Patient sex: M
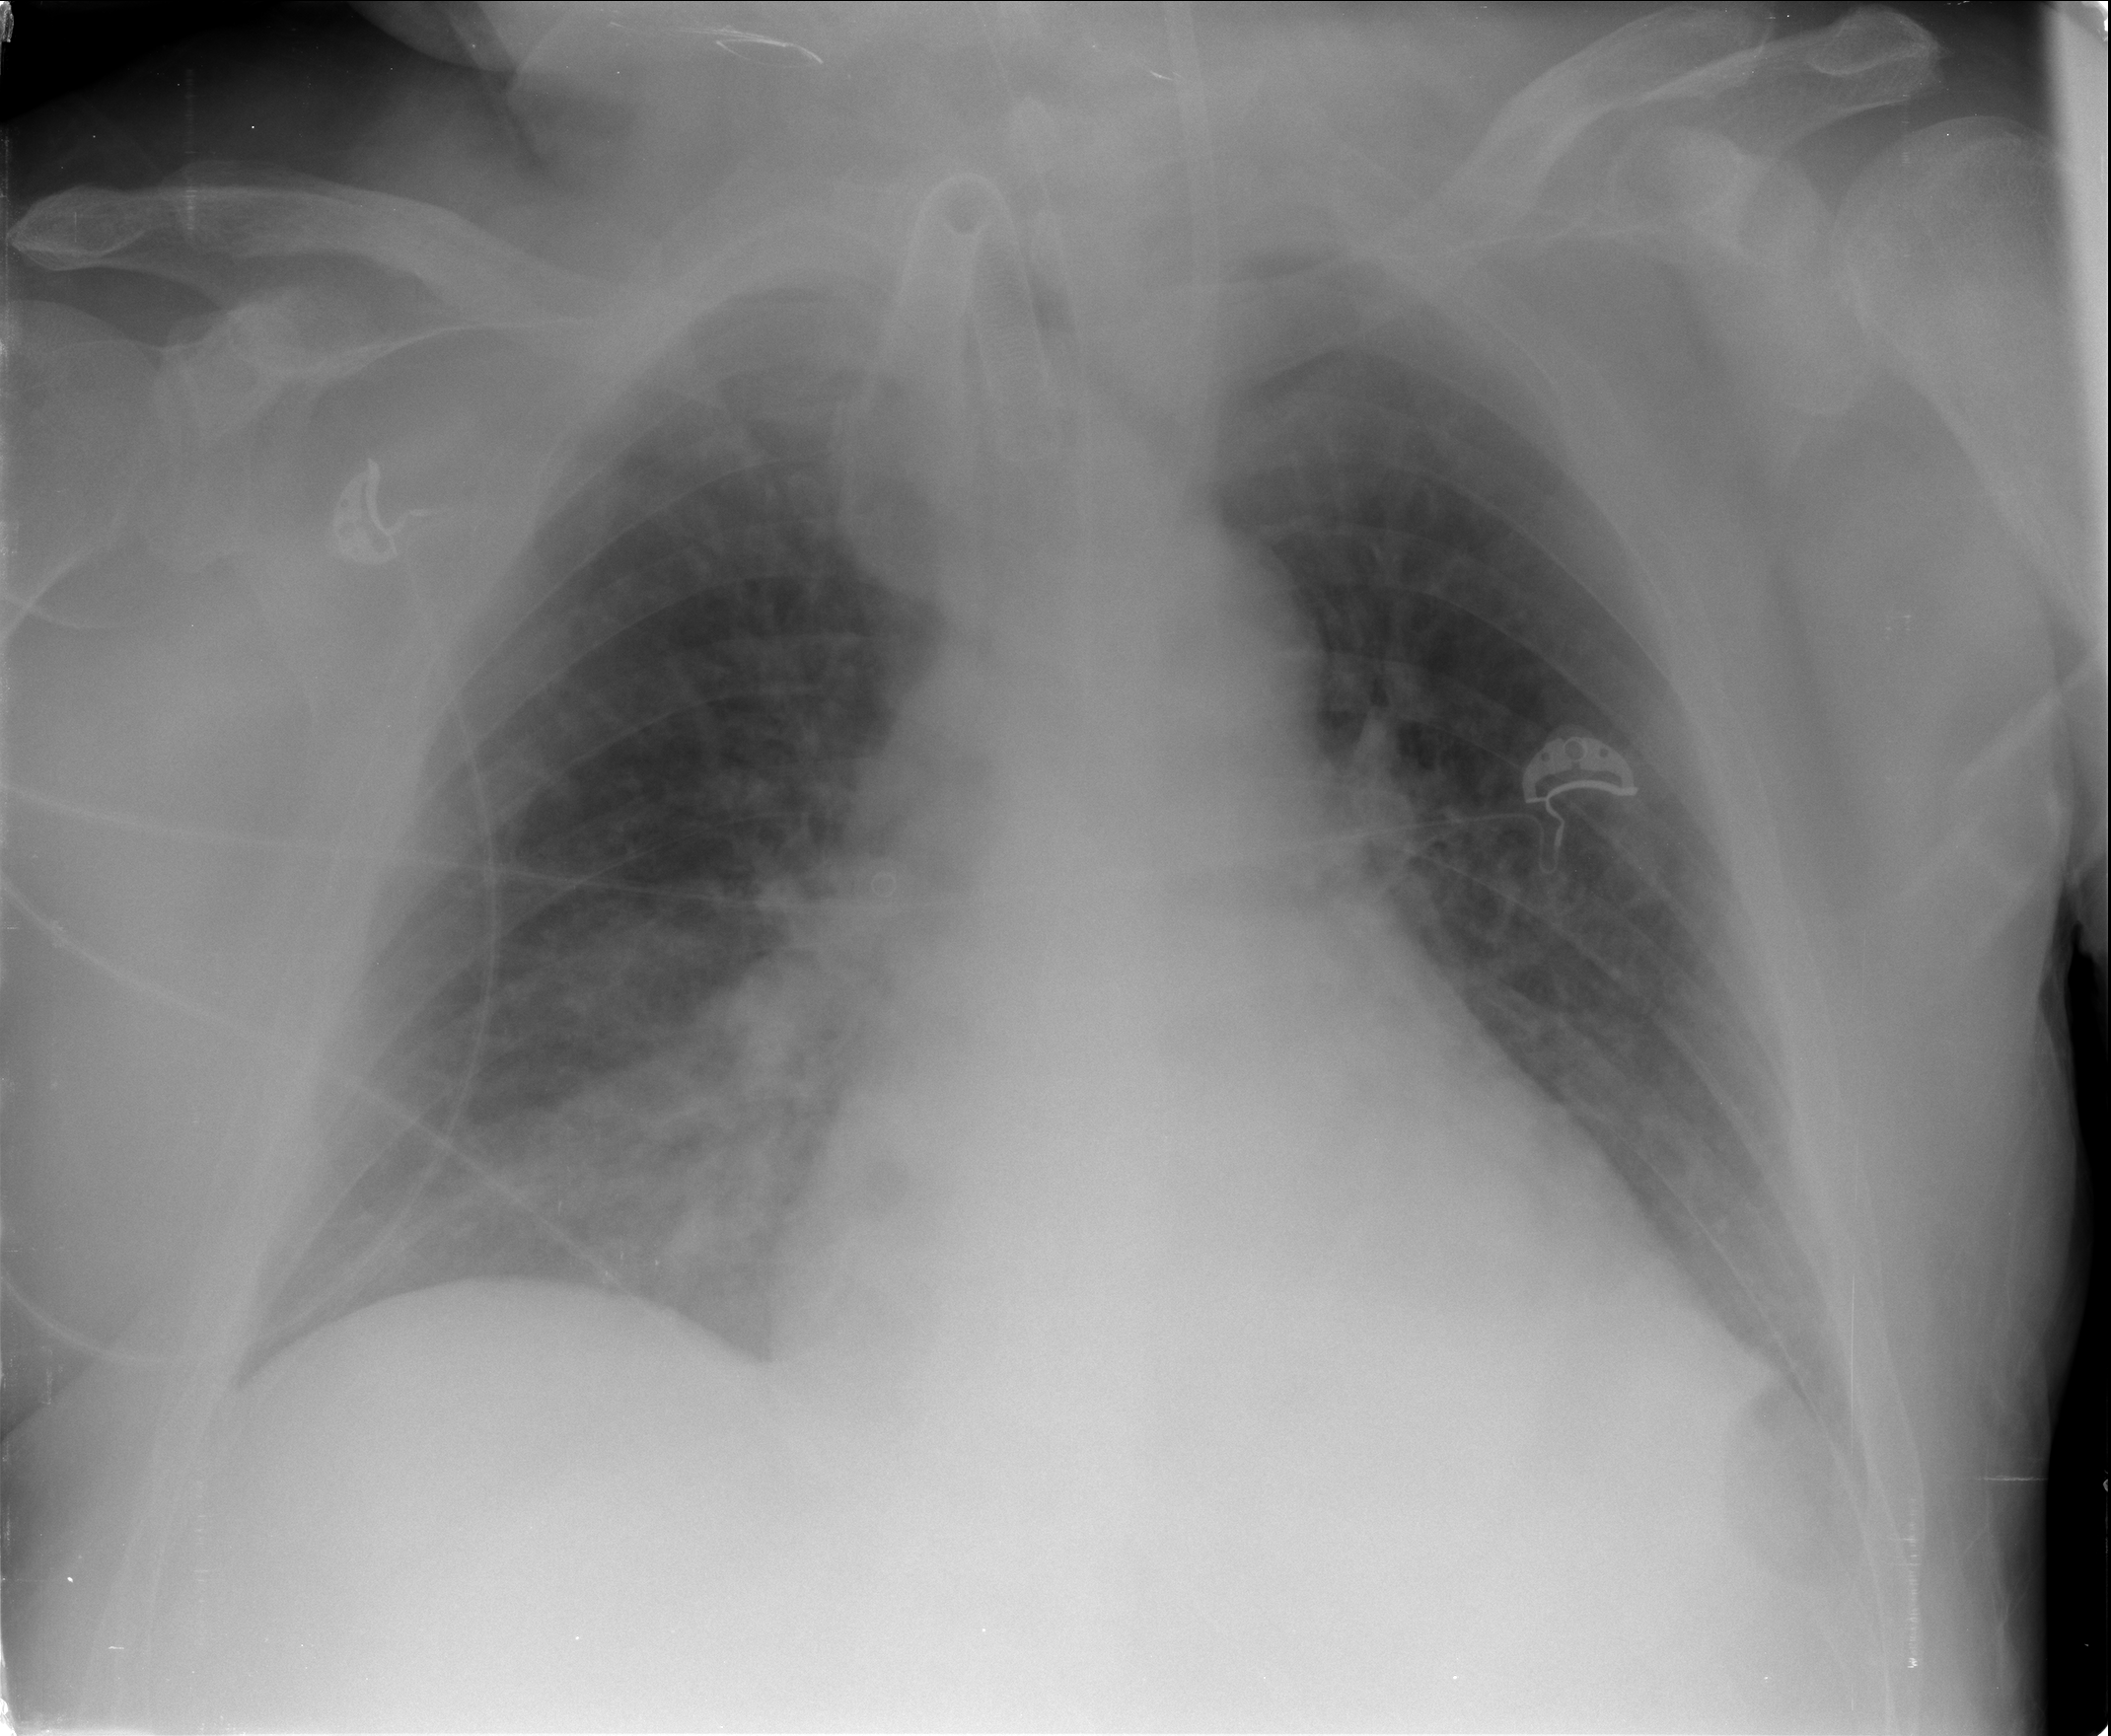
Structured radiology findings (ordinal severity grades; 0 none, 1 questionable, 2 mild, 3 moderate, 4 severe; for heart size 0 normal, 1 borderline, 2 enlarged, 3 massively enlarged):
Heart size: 2
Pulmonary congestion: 3
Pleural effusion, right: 1
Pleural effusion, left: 1
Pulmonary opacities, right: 2
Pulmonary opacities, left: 2
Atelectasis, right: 2
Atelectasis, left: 2